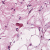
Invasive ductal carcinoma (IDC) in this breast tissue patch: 0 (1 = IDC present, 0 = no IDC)